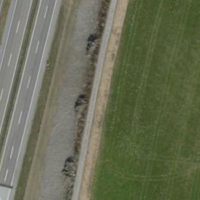
EUNIS habitat code: 57
Species observed at this site:
Linaria vulgaris